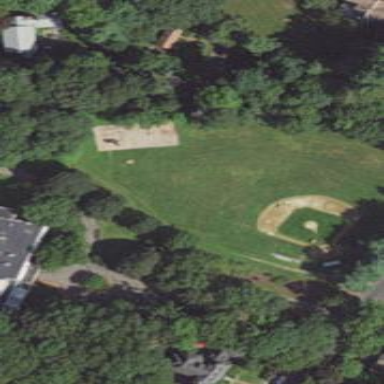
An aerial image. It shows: Baseball pitch for leisure and sports activities.